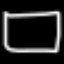
Label: square